Interaction volume radius: 10 \u00c5
Interaction volume height: 20 \u00c5
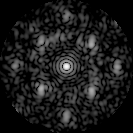
Disorder parameter: 0.5426